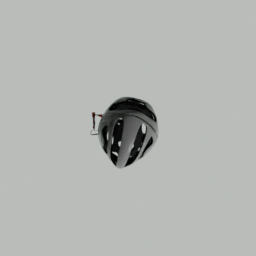
Label: tools